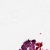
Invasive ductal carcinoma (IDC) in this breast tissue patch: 0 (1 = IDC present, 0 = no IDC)